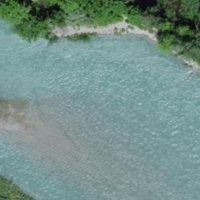
EUNIS habitat code: 15
Species observed at this site:
Prunus padus